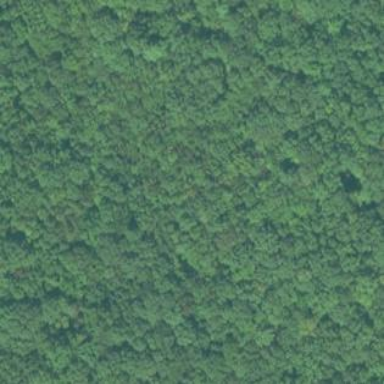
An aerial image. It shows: Mixed woodland with various types of leaves.